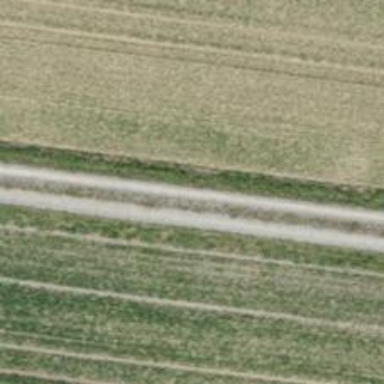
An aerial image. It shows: Grass track with grade3 tracktype.